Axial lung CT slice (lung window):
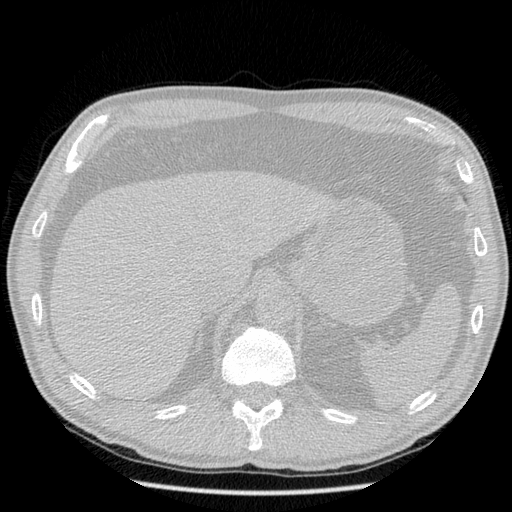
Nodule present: no